Aerial crown-view tile of a tropical tree (Barro Colorado Island, Panama), acquired 20240716:
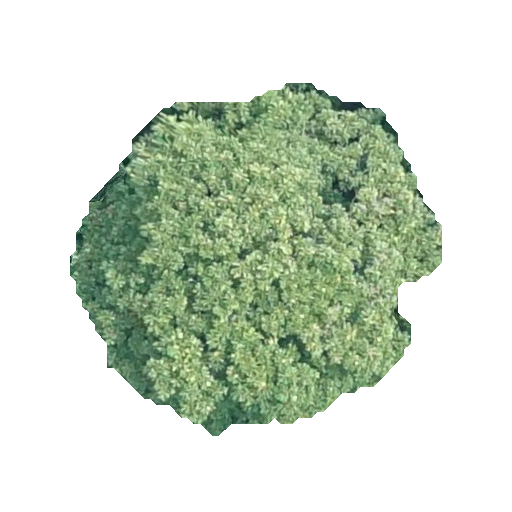
Species: Dipteryx oleifera
GBIF accepted scientific name: Dipteryx oleifera
Crown area: 146.321 m²